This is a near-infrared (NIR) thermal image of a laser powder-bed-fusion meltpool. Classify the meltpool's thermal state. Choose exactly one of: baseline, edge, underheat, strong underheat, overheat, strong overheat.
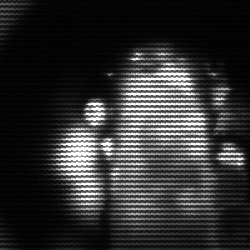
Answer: strong underheat